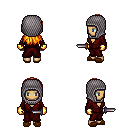
a pixel art fantasy rpg character, female body template, human, tanned skin, red robe, metal pants, light blonde unkempt hairstyle, chain hood, gold gloves, brown slippers, dagger, four views (front, back, left, right), 2x2 character sprite sheet, small pixel art, hard edges, no anti-aliasing